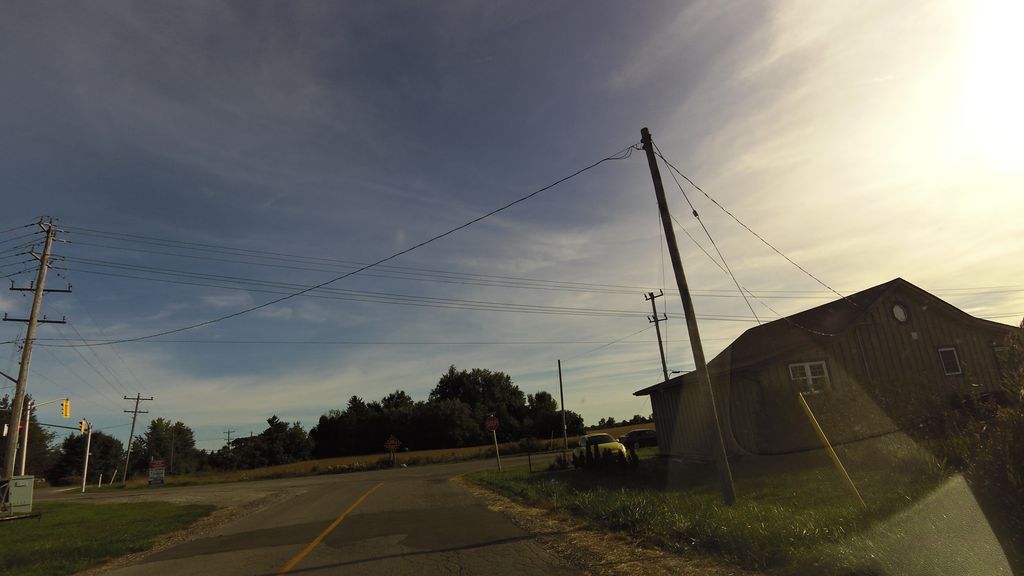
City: hamilton